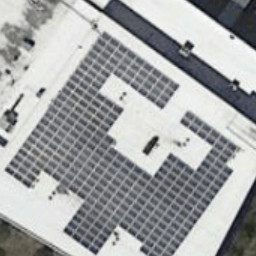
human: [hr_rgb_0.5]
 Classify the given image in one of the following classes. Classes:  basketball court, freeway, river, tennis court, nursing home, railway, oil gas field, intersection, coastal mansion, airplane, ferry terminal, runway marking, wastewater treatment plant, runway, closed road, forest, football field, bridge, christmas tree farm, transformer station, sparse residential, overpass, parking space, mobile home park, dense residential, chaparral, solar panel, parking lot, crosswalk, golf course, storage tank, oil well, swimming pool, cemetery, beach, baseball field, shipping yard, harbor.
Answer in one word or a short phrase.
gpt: solar panel